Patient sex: F
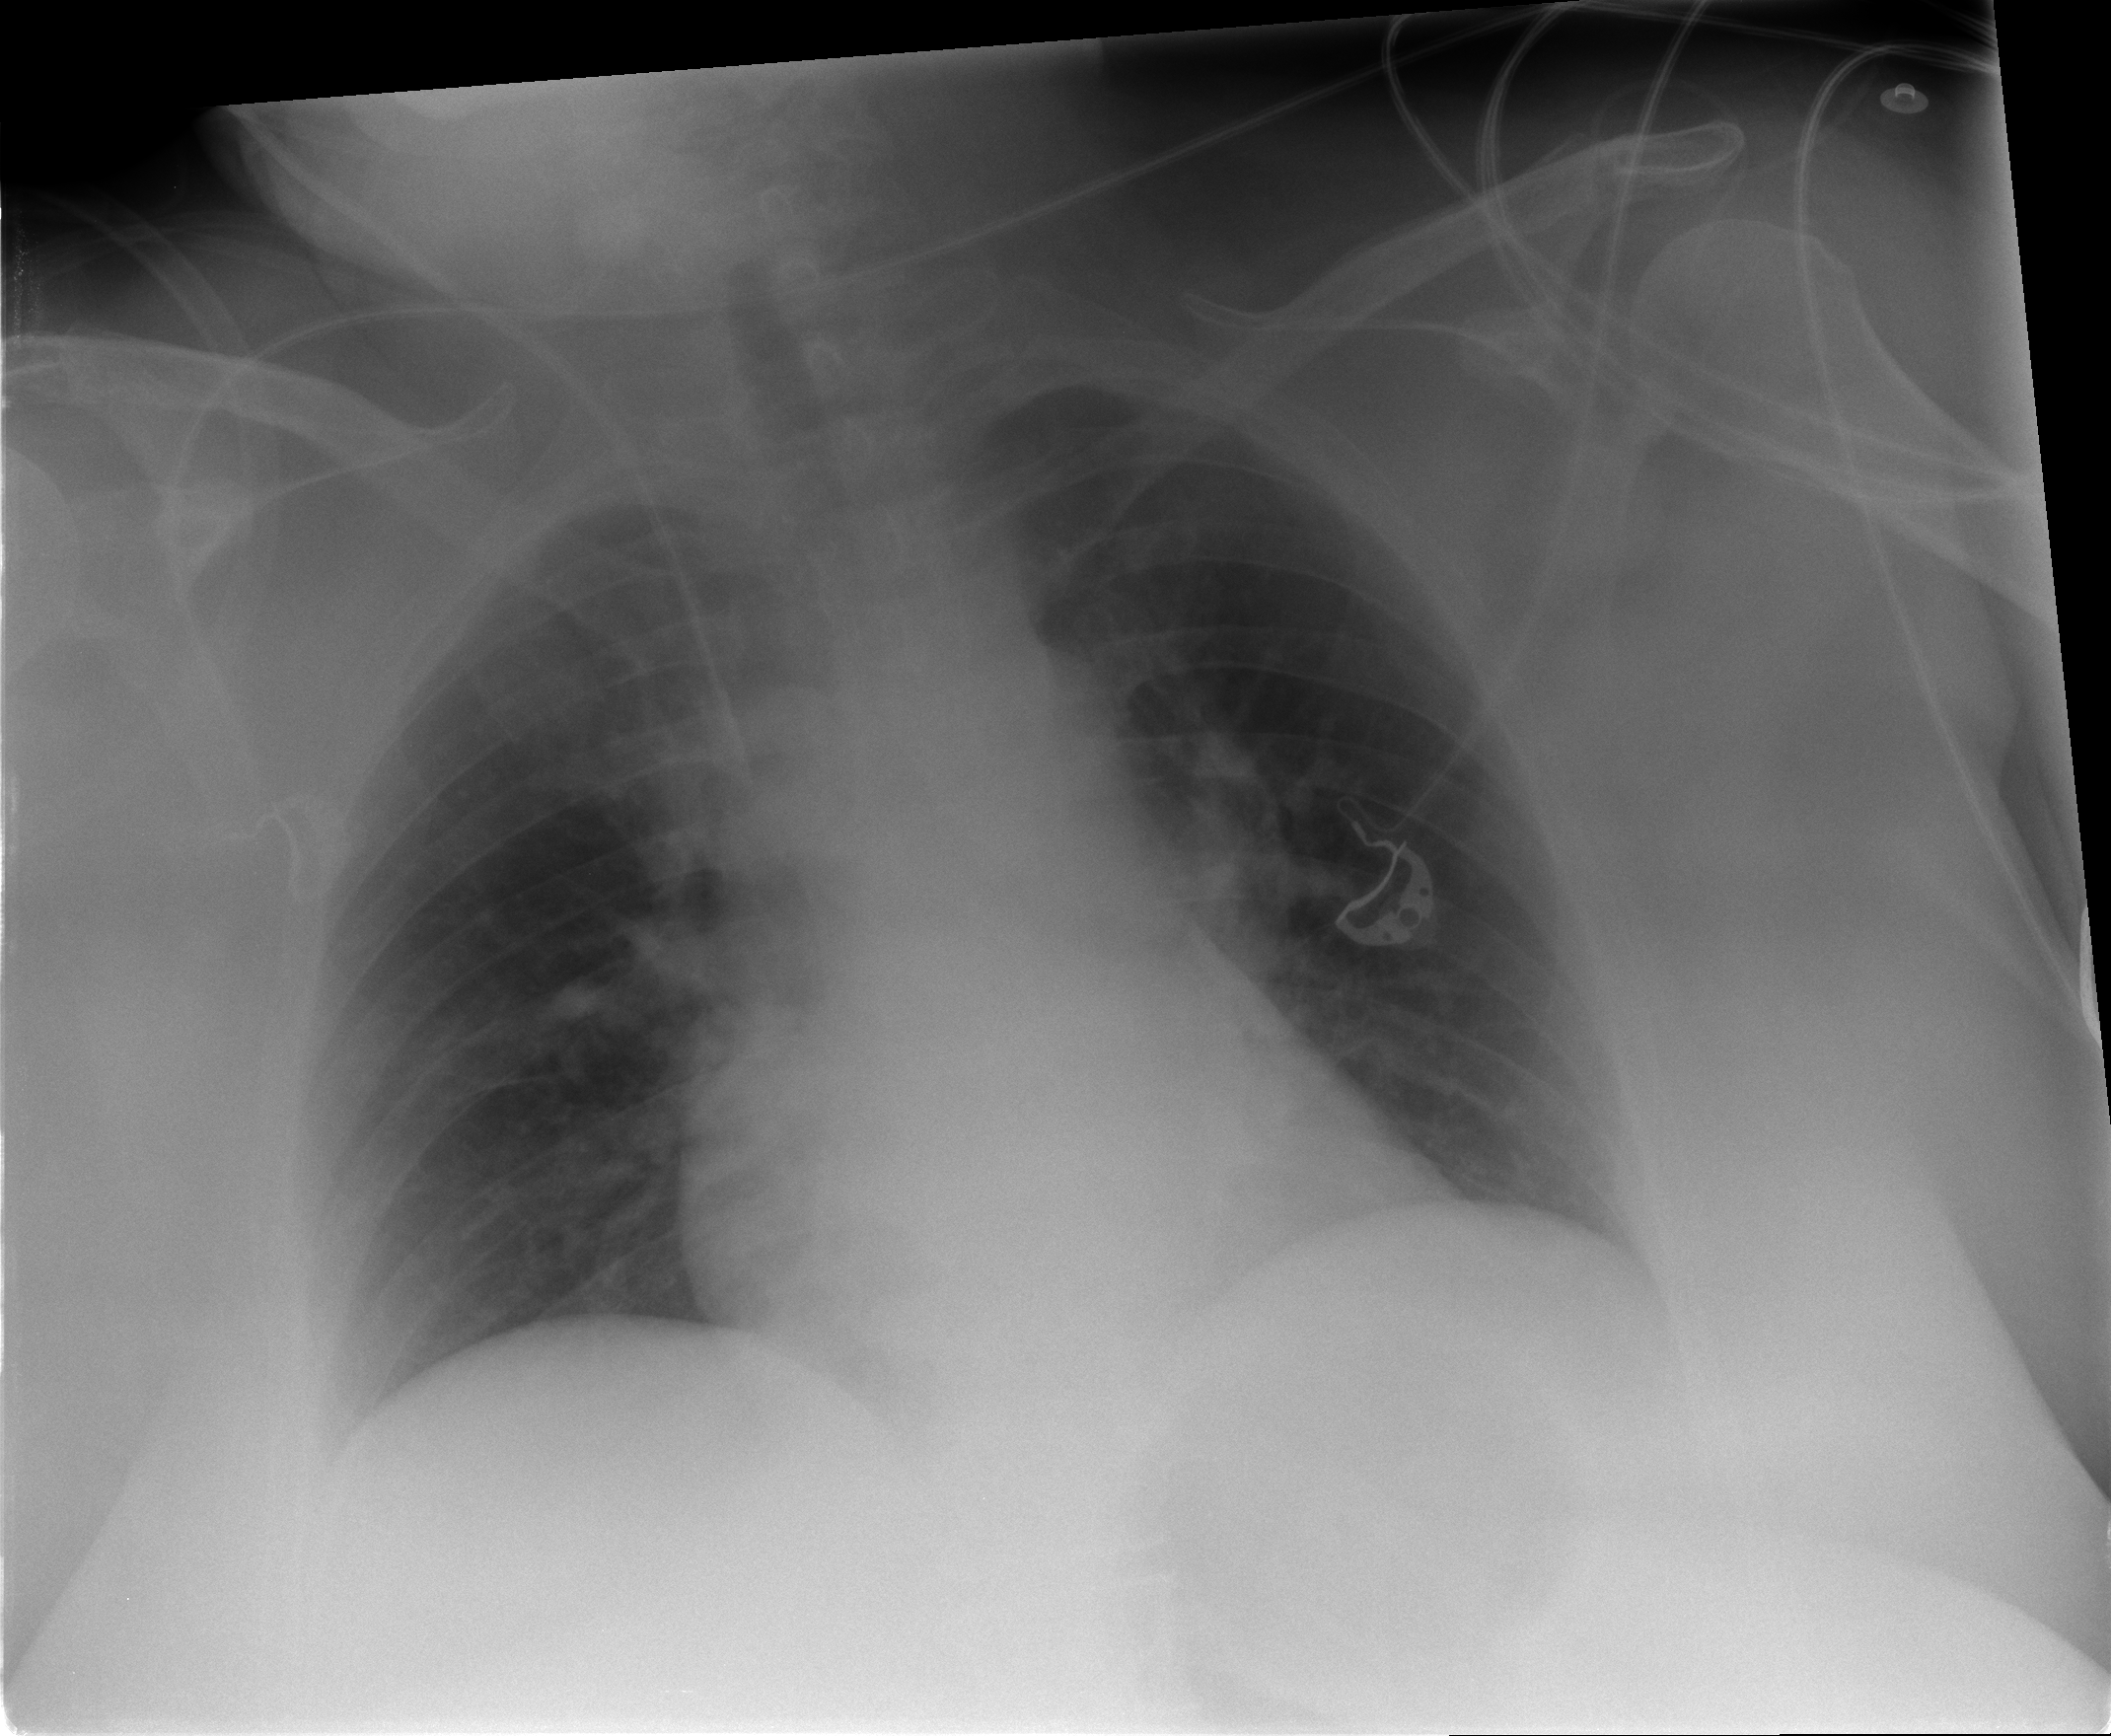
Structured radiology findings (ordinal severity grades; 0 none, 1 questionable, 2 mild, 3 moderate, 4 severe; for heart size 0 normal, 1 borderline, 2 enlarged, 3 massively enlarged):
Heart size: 1
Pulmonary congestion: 2
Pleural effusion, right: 0
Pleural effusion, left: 0
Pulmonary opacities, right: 0
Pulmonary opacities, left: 0
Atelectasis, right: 0
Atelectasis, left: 0